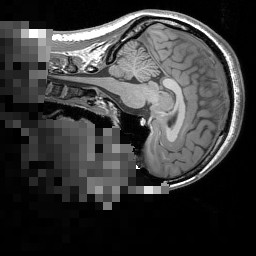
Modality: T1w
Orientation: sagittal
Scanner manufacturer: siemens
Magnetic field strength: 3 T
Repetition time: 1.5 s
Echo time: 0.00291 s